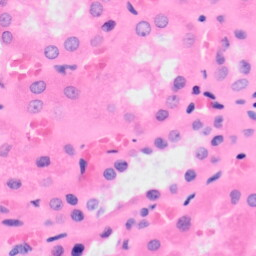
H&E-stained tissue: Kidney